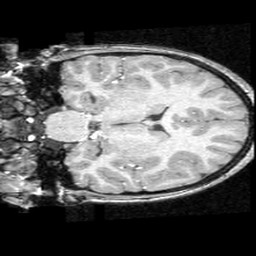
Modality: T1w
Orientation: coronal
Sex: female
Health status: ill
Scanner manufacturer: ge
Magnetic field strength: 1.5 T
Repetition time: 21 s
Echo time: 0.008 s